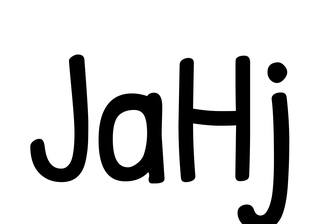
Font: PatrickHand-Regular